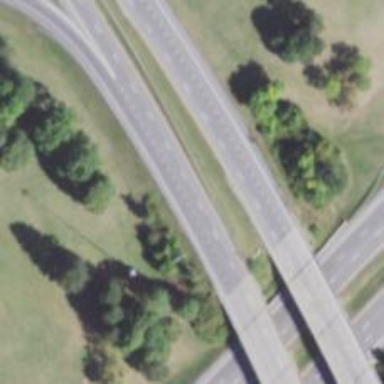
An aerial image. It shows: Asphalt motorway.